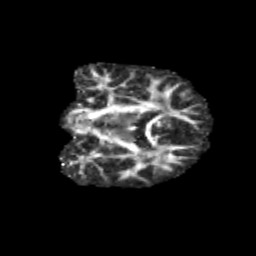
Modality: FA
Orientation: coronal
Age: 11
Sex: male
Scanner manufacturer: siemens
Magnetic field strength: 3 T
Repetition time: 3.8 s
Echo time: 0.07 s